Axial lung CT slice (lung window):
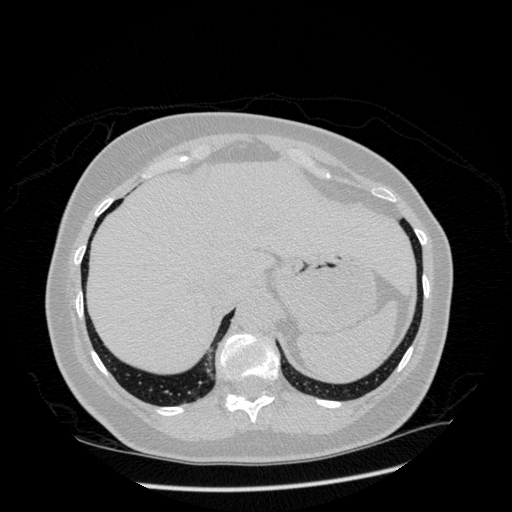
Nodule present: no